Question: Cosider this image:

How I can select it without it's ID with jQuery? I mean how I can select it like this statement:
thanks
HTML Code
'''
<table border="1" width="300px">
<tr>
<td>
Desc2
</td>
<td>
Desc1
</td>
<td>
Code
</td>
</tr>
<tr>
<td bgcolor="#CCCCB3">
<input id="Text1" type="text" />
</td>
<td>
</td>
<td>
1000
</td>
</tr>
<tr>
<td bgcolor="#FFFFCC">
&nbsp;
</td>
<td bgcolor="#FFFFCC">
</td>
<td bgcolor="#FFFFCC">
</td>
</tr>
<tr>
<td bgcolor="#CCCCB3">
<input id="Text2" type="text" />
</td>
<td>
</td>
<td>
1001
</td>
<tr>
<td bgcolor="#CCCCB3" class="style1">
<input id="Text3" type="text" />
</td>
<td class="style1">
</td>
<td class="style1">
1002
</td>
</tr>
<tr>
<td bgcolor="#CCCCB3">
<input id="Text4" type="text" />
</td>
<td>
</td>
<td>
1003
</td>
</tr>
</table>
'''
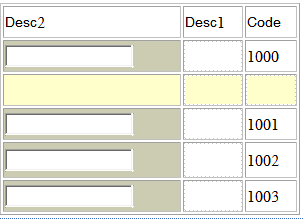
Answer: Select the last cell, filter the row whose last cell has a value which is equal to "1000", and select the first input element of the collection:
'''
$("table td:last-of-type").filter(function(){
return $(this).text() == "1000";
}).parent().find("input:first");
'''
For constructing such selectors, you can use the following:
- <URL>'
Warning: Do fall in the trap of 'contains()'. This method select all elements which contain the given phrase. '.contains(1000)' will also select '<td>10000</td>'.